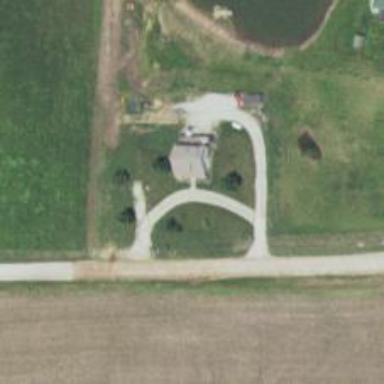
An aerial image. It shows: Driveway leading to service road.